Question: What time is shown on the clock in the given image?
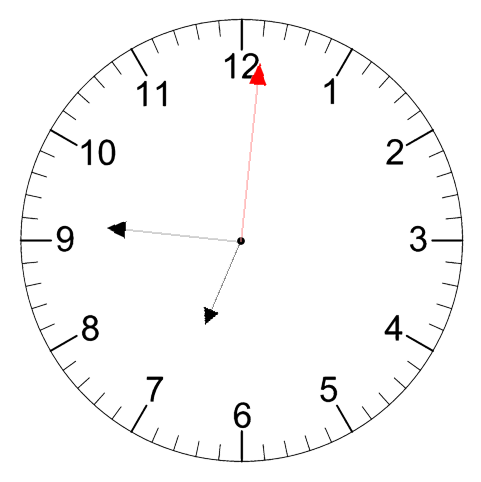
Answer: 06:46:01